Field crop: maize
Growth stage: 2
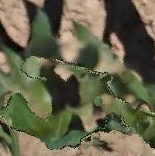
Species: maize